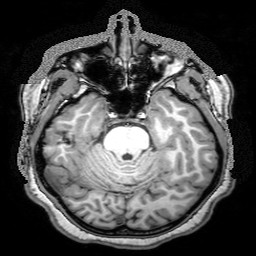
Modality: T1w
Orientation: axial
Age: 26
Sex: female
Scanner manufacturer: philips
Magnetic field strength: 3 T
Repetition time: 8.24 s
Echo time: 3.797 s